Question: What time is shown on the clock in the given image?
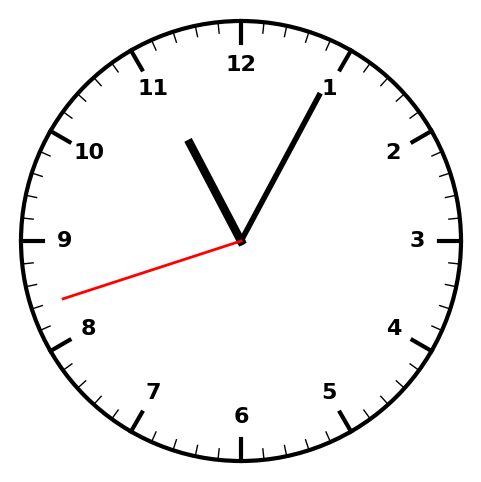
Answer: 11:04:42